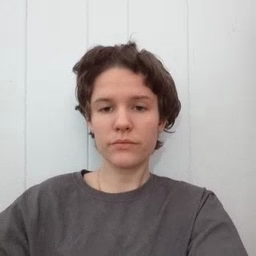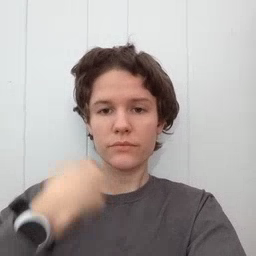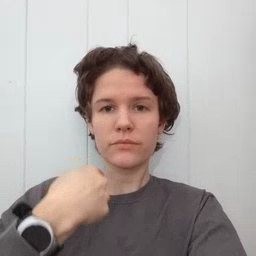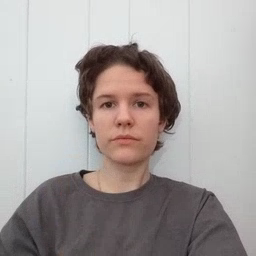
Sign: zipper